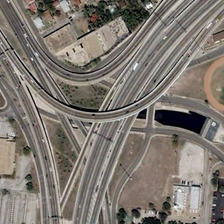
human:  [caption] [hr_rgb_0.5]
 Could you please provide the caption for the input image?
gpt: some buildings and green trees are near a viaduct .

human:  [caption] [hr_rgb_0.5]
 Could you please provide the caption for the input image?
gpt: some buildings and green trees are near a viaduct .

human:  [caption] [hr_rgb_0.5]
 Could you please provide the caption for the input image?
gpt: some buildings and green trees are near a viaduct .

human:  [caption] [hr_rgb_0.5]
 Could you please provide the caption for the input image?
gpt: some buildings and green trees are near a viaduct .

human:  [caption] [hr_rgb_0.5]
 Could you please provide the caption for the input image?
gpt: some buildings and green trees are near a viaduct .